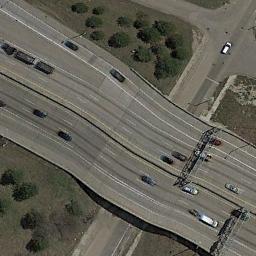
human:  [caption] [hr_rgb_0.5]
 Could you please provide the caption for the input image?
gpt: Here is an S-shaped overpass .

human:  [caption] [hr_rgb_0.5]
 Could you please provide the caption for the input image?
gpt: The overpass is next to the bare land with some cars .

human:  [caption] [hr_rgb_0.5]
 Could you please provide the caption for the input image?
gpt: The cross-line overpass is over the road on the green space .

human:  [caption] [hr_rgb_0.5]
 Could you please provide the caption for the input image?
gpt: There are many cars on the overpass .

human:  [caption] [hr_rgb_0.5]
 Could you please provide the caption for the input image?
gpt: There are some green trees beside the overpass .